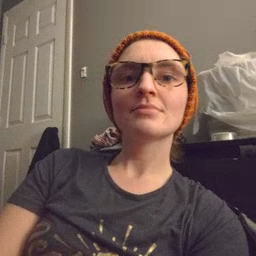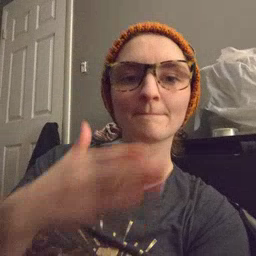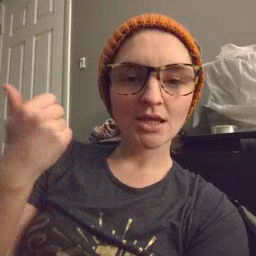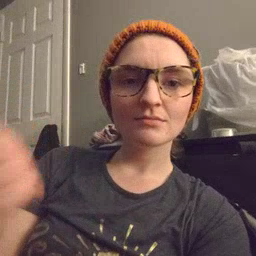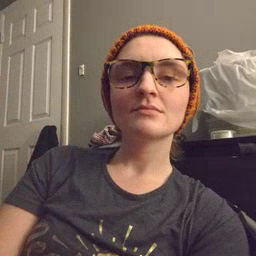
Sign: better